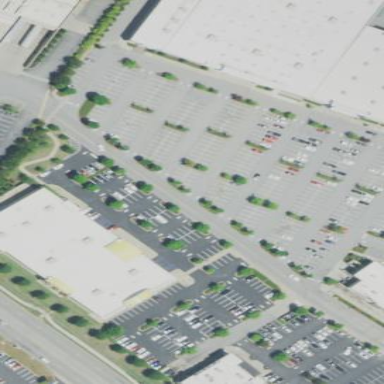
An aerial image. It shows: Retail building that houses furniture shop.